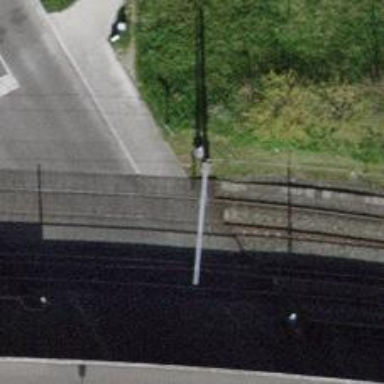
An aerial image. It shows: Level crossing with double half barrier.